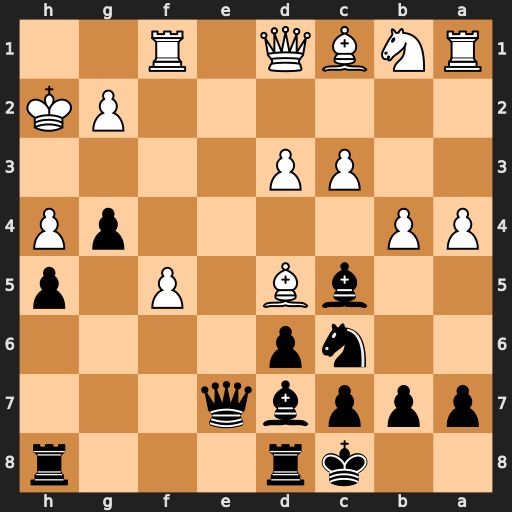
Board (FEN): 2kr3r/pppbq3/2np4/2bB1P1p/PP4pP/2PP4/6PK/RNBQ1R2
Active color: b
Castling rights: -
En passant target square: -
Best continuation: Qxh4#